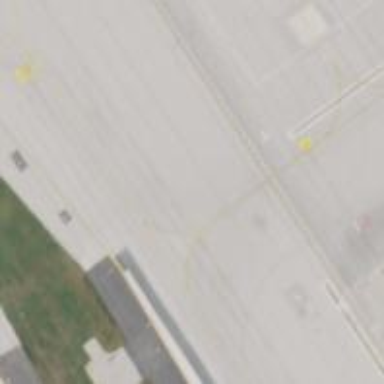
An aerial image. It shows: Image of taxiway at airport.